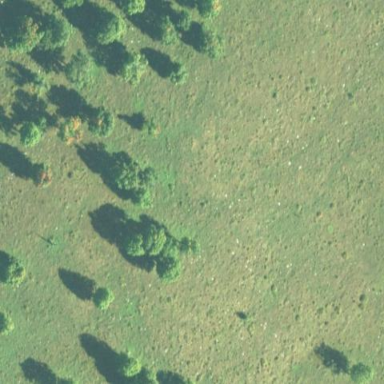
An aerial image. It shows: Beautiful meadow.